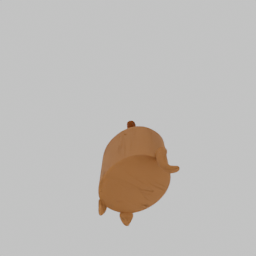
Label: furniture